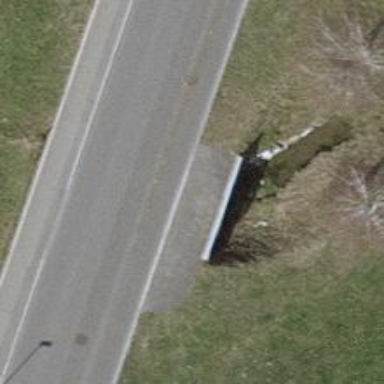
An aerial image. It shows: There is tunnel.